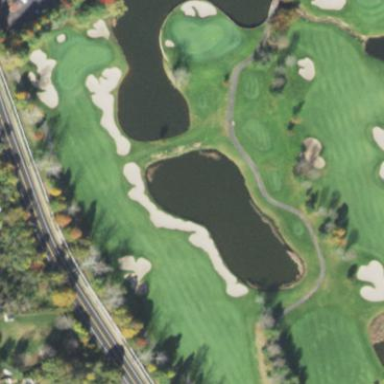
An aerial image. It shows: Sand bunker on golf course.